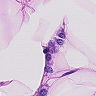
Metastatic tissue present: no